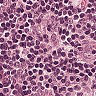
Metastatic tissue present: no